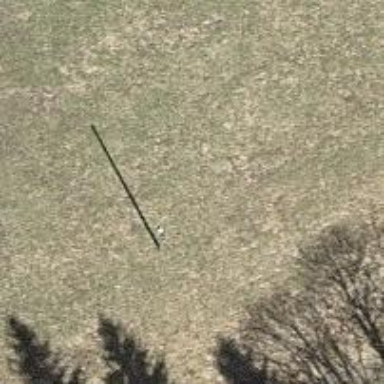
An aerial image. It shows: Power pole.